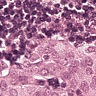
Metastatic tissue present: yes